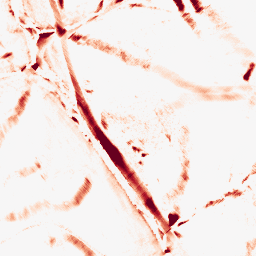
Category: morphological
Decomposition family: morphological_diamond
Decomposition parameters: operation: opening
radius: 10
Upsampling method: bicubic
Upsampling parameters: scale: 4
Upsampling scale: 4